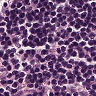
Metastatic tissue present: no